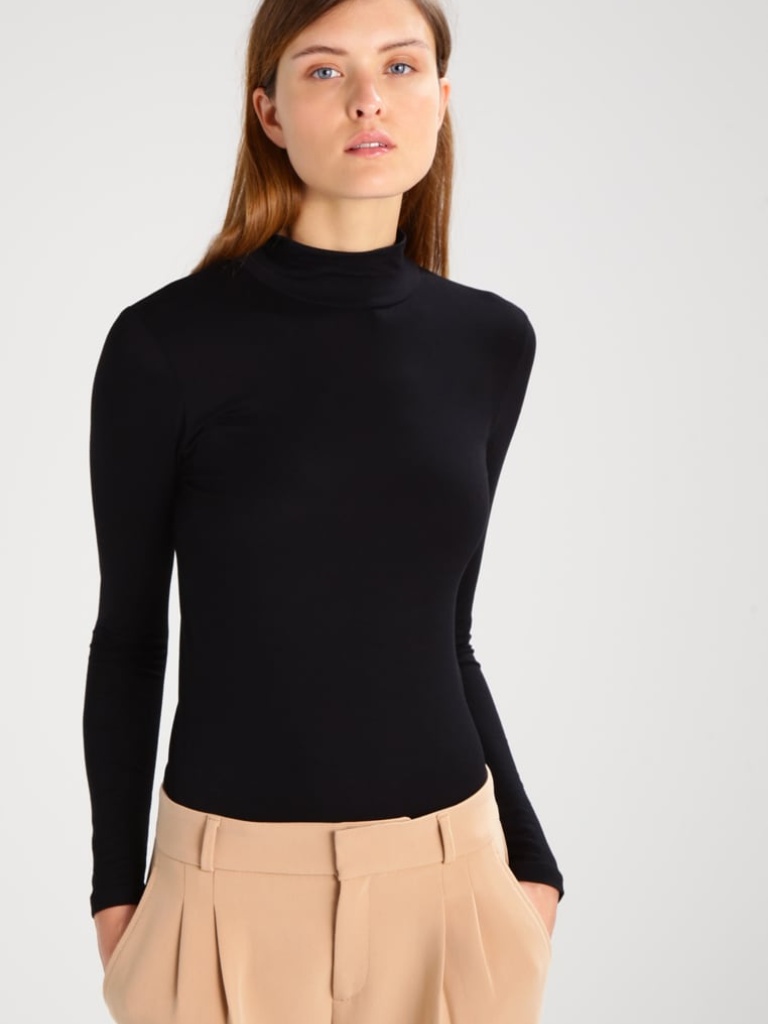
knit tight a long-sleeved with the sleeves down hip length Fully Tucked in turtleneck turtleneck